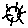
Label: sun